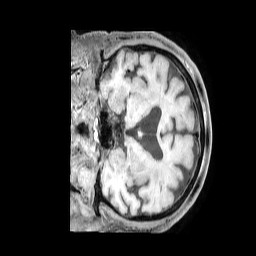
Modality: T1w
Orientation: coronal
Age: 79
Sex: male
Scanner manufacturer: philips
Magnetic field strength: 3 T
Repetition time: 0.6 s
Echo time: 0.02833 s